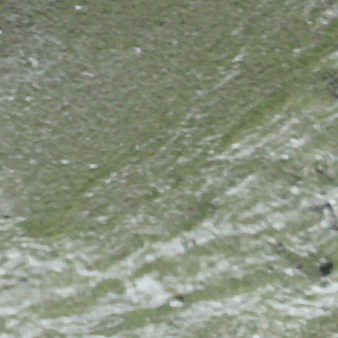
Label: other